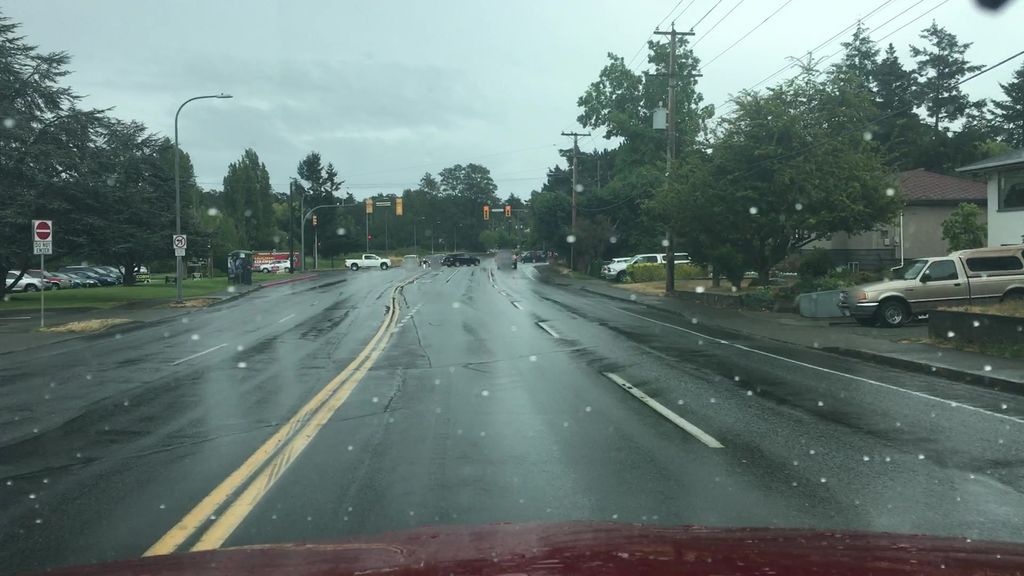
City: victoria